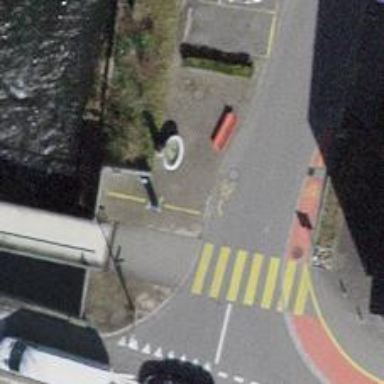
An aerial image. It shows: Red bench.